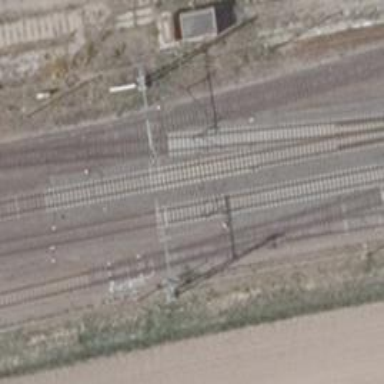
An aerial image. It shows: Railway track with contact line for electrification.